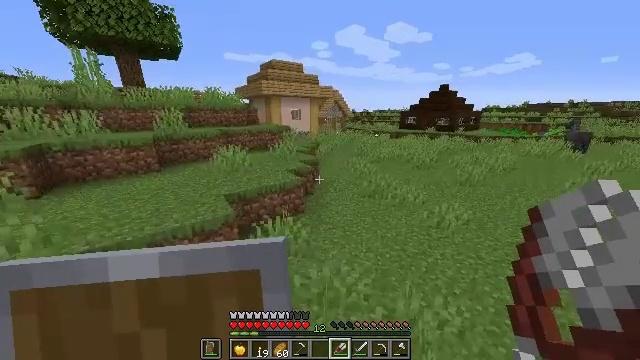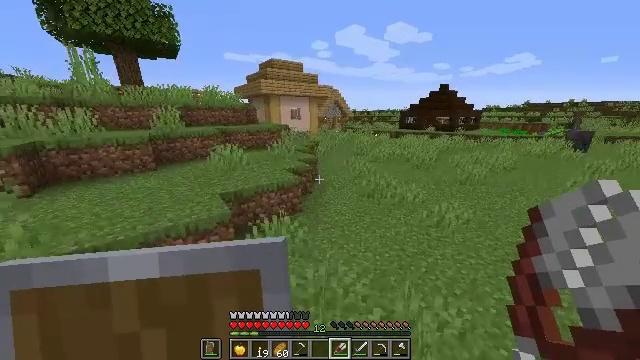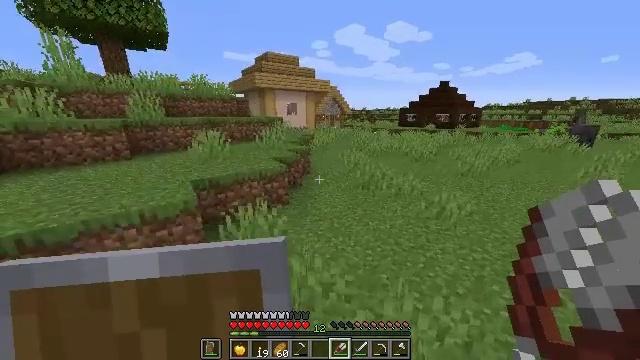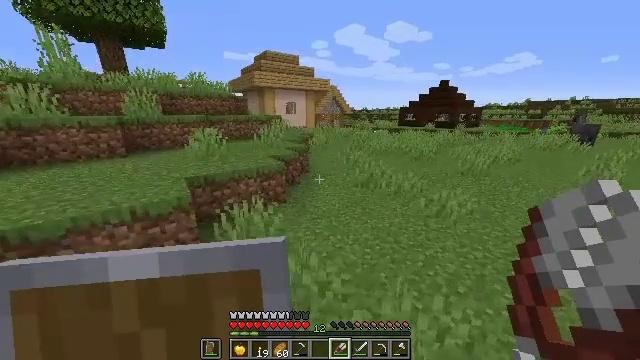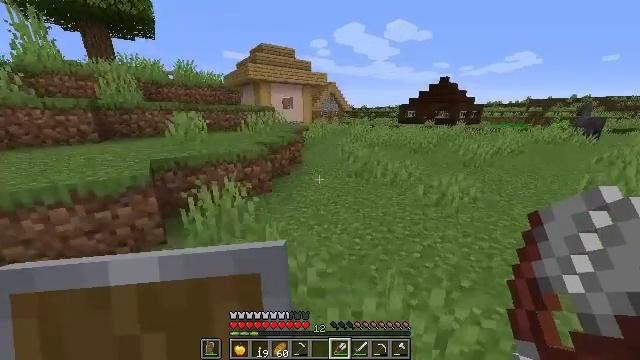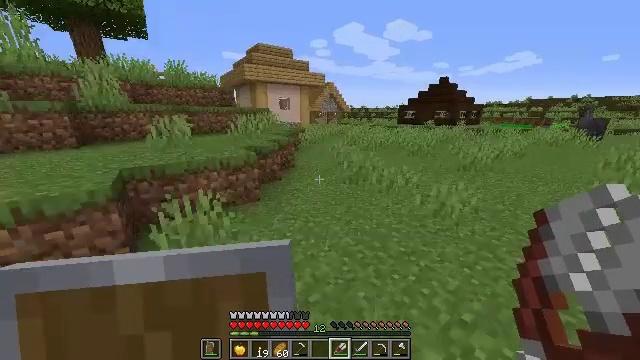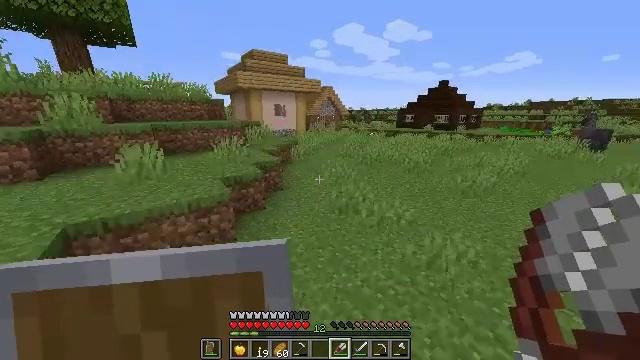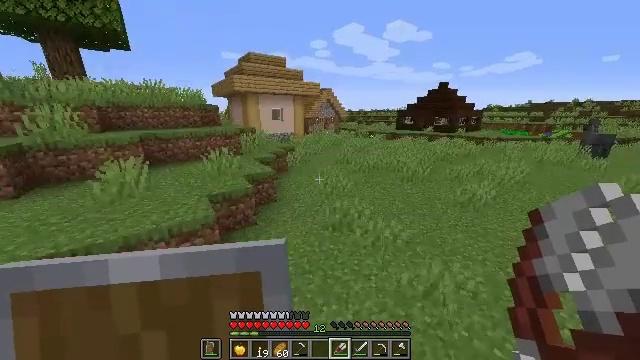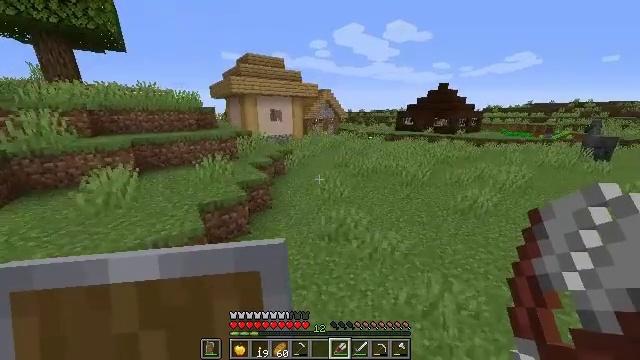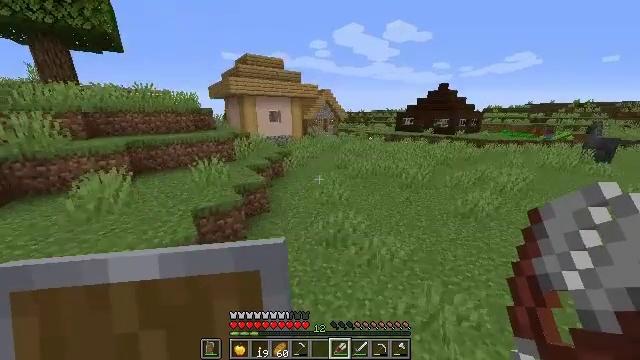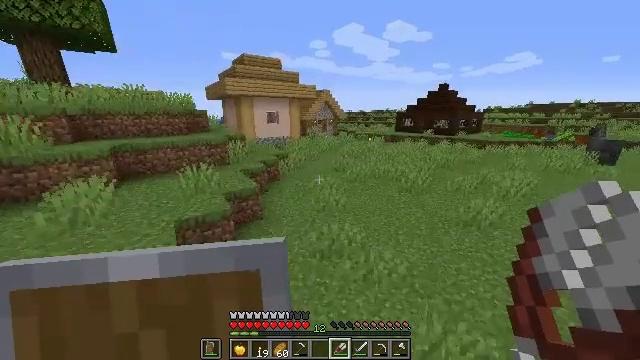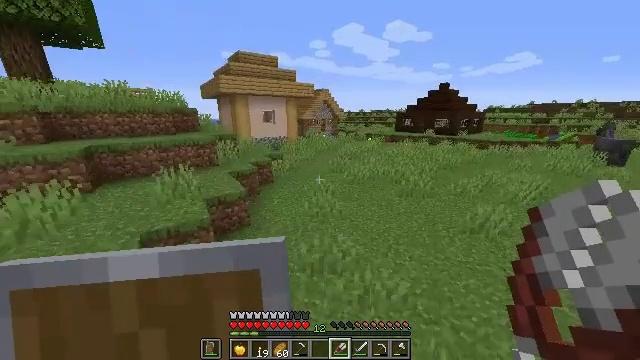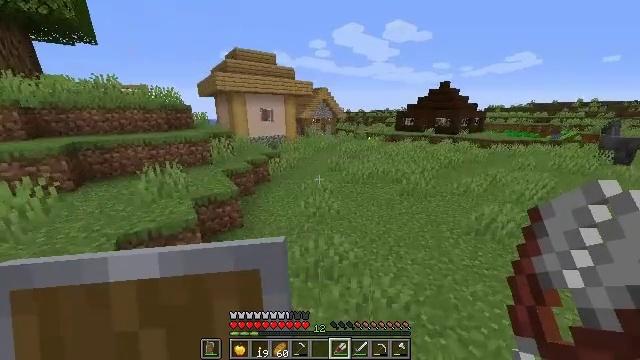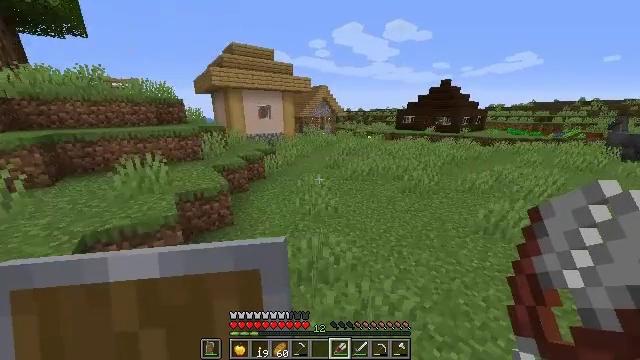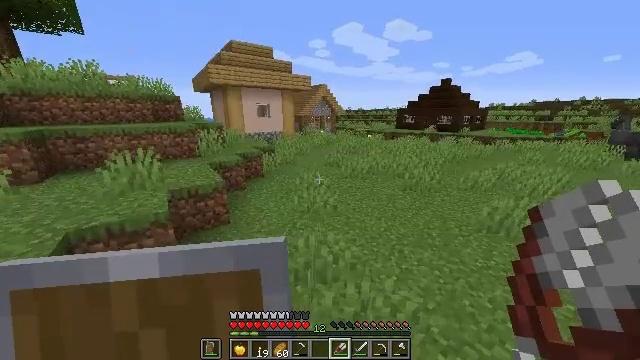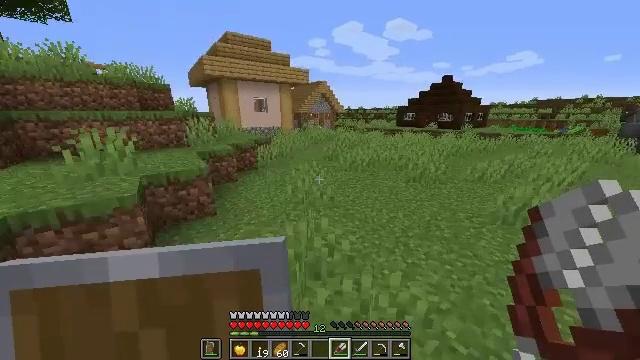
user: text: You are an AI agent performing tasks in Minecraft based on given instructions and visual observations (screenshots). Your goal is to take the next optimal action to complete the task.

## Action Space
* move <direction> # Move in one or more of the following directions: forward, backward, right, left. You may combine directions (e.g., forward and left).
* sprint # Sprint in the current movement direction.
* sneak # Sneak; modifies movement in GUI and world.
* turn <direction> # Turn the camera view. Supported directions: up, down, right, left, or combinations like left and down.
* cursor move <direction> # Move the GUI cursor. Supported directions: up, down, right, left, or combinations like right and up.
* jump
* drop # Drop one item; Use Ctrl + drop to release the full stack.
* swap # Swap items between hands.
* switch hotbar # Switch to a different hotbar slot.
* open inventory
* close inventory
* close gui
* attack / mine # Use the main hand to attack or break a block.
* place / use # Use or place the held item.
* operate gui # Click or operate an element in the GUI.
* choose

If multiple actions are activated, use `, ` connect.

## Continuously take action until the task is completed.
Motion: motion action
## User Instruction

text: Put blue wool and wooden planks in a crafting table to get a blue bed.
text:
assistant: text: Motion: move forward and move right, jump
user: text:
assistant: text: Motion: move forward and move right, jump
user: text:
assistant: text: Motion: move forward and move right, jump
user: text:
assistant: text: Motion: move forward and move right, jump
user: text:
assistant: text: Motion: move forward and move right, jump
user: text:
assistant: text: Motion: move forward and move right, jump
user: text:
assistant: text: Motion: move forward, jump
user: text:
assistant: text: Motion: move forward, jump
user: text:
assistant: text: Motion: move forward, jump
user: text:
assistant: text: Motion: move forward, jump
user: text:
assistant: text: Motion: move forward, jump
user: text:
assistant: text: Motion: move forward, jump
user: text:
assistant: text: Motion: move forward, jump
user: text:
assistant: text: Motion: move forward, jump
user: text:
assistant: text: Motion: move forward, jump
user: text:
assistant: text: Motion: move forward, jump
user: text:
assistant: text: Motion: move forward, jump
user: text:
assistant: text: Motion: move forward, jump
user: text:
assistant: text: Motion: move forward, jump
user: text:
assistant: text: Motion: move forward, jump
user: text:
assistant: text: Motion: move forward, jump
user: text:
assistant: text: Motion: move forward, jump
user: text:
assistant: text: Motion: move forward, jump
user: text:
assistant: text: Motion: move forward, jump
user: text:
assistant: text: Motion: move forward, jump
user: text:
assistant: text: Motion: move forward and move right, jump
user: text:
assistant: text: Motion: move forward and move right, jump
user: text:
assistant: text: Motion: move forward and move right, jump
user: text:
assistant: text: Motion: move forward and move right, jump
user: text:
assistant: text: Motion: move forward and move right, jump